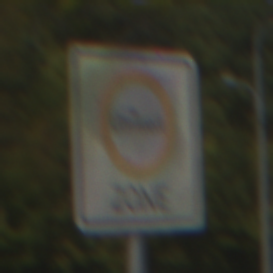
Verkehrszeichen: BeginnUmweltzone
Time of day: MorningAfternoon
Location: Outdoor (Suburban)
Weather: Clear
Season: NotSpecified
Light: Natural